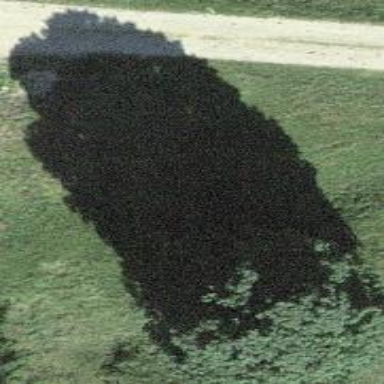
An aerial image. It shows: Beautiful tree in nature.